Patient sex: M
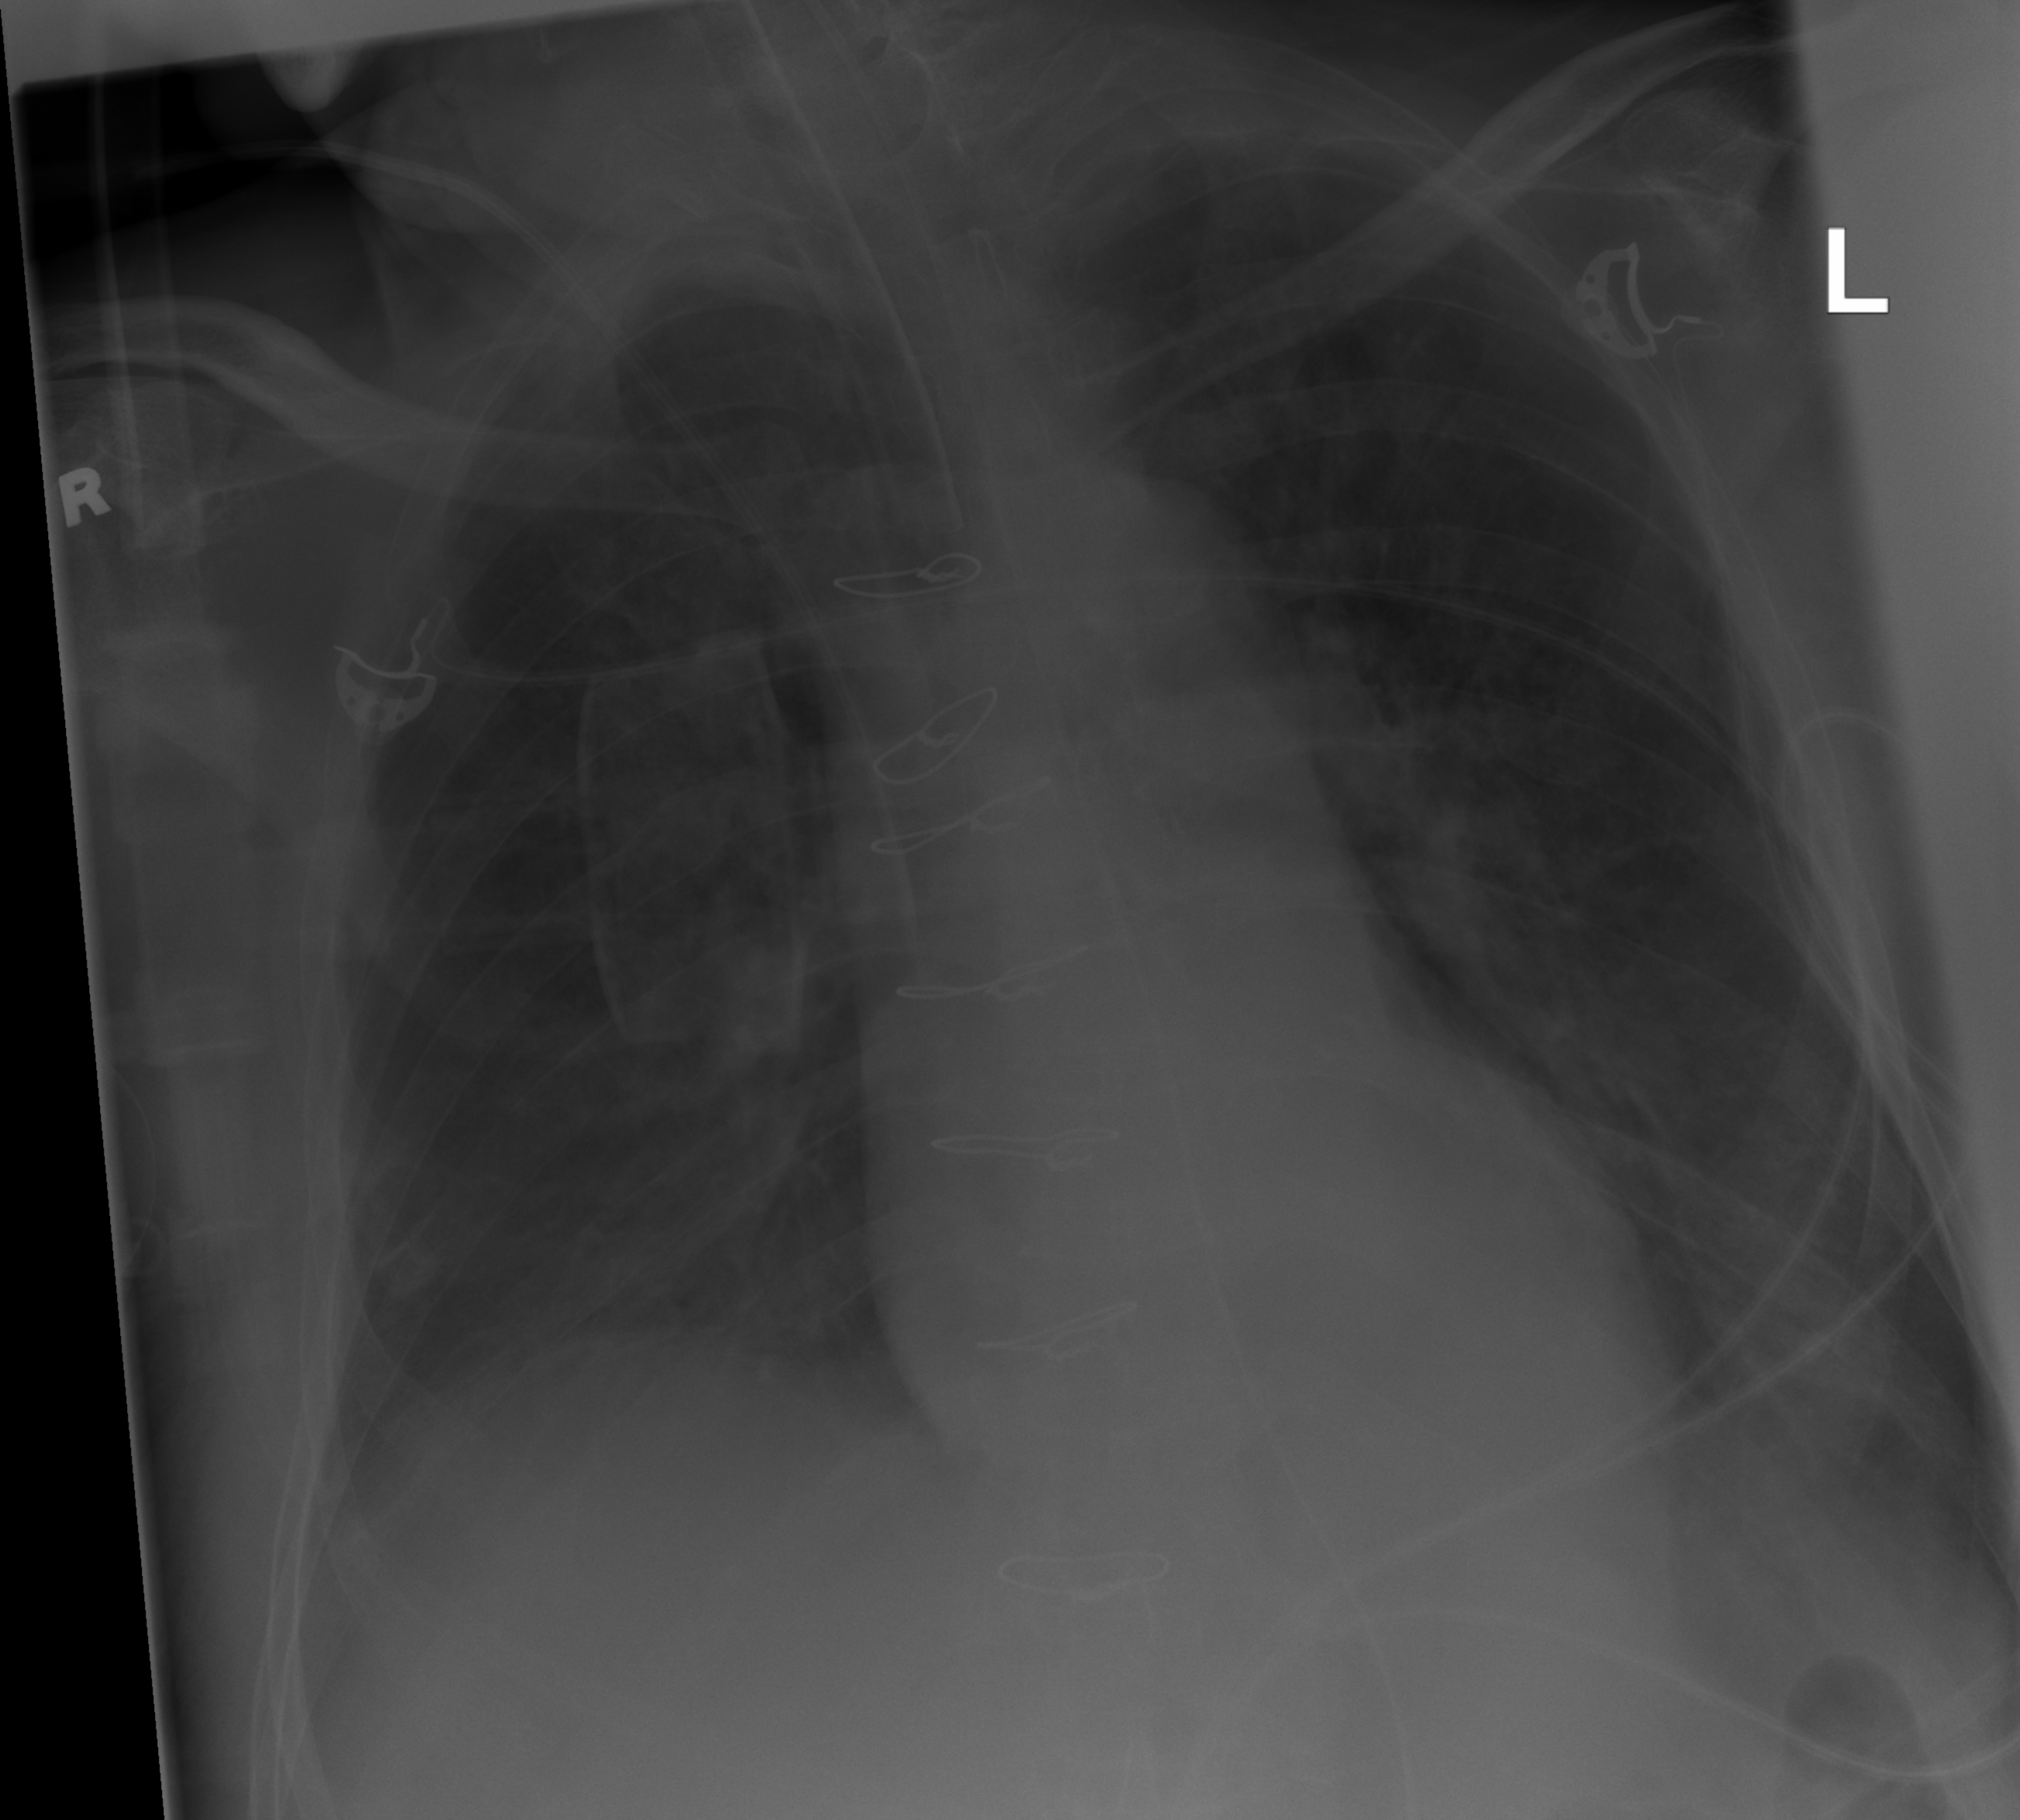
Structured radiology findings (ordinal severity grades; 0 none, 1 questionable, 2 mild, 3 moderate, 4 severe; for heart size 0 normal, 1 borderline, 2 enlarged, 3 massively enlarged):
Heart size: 0
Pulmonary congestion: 2
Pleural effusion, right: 2
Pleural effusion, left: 2
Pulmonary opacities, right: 2
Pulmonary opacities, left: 2
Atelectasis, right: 2
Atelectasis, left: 2